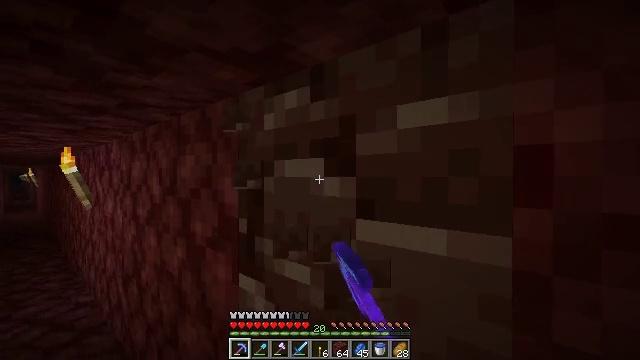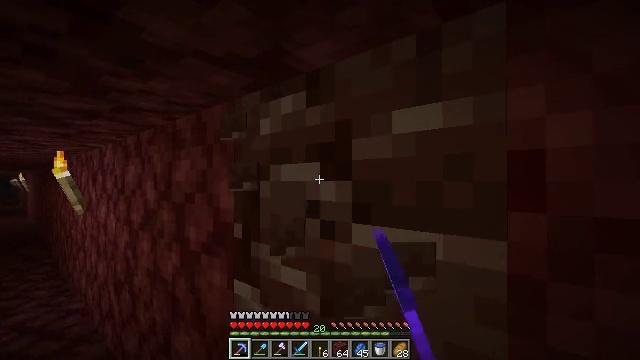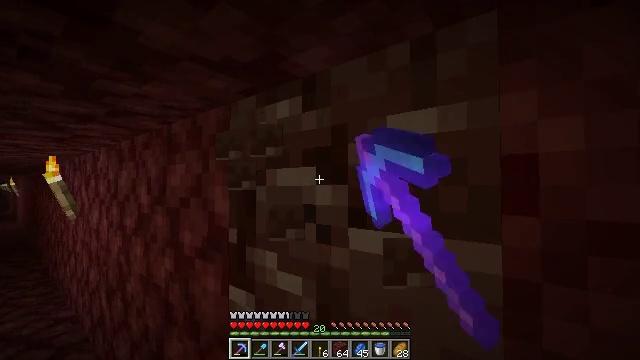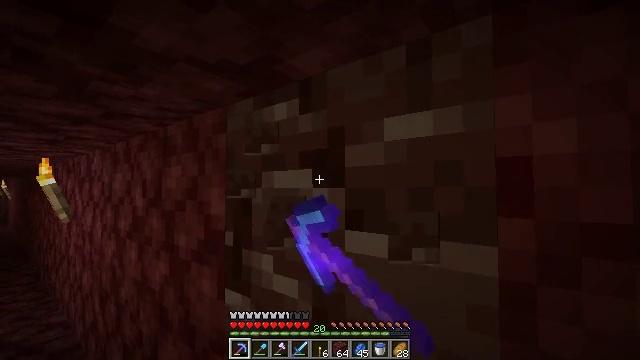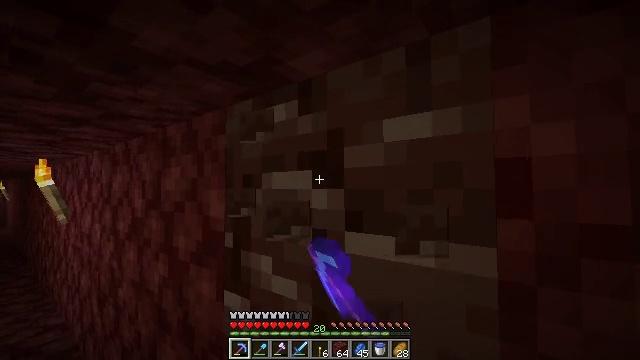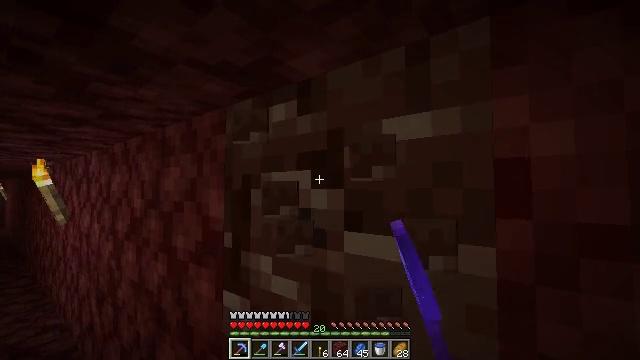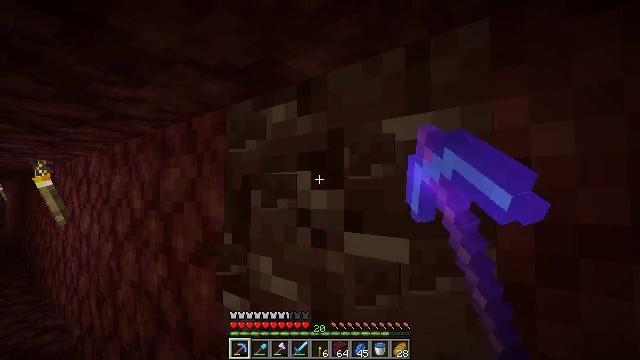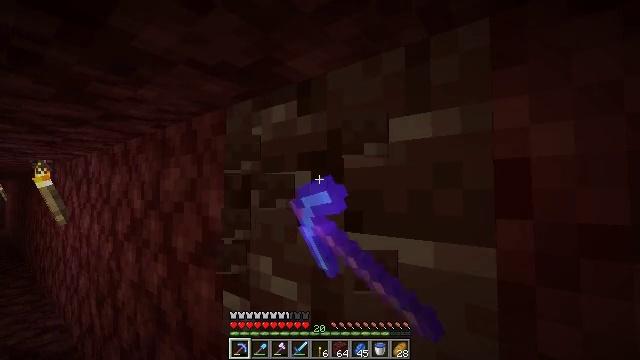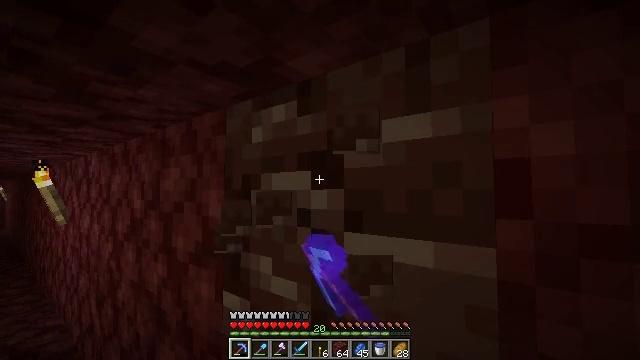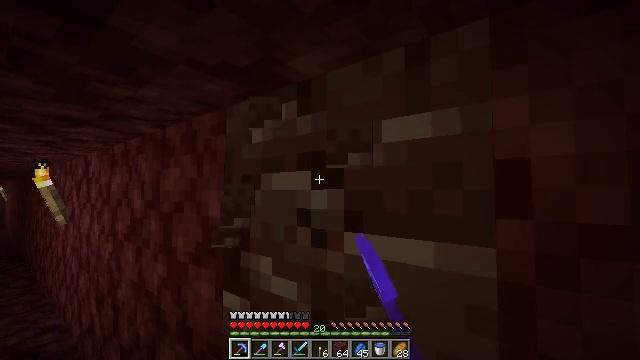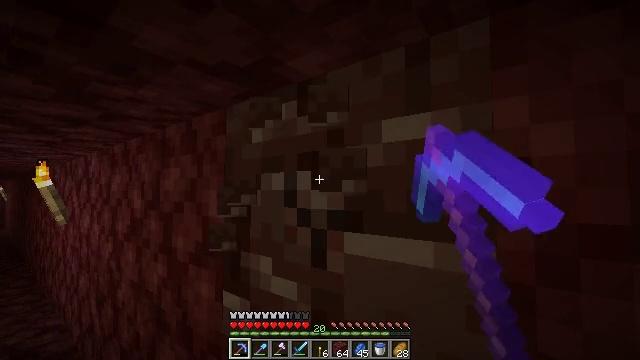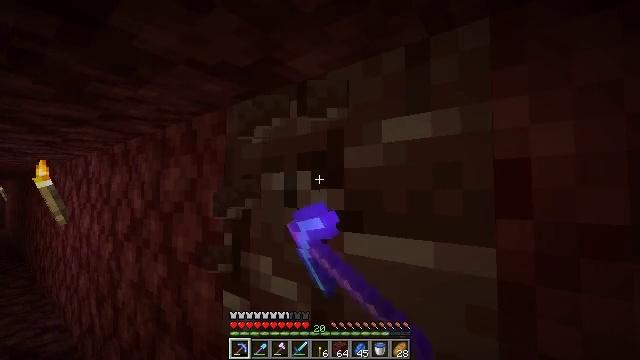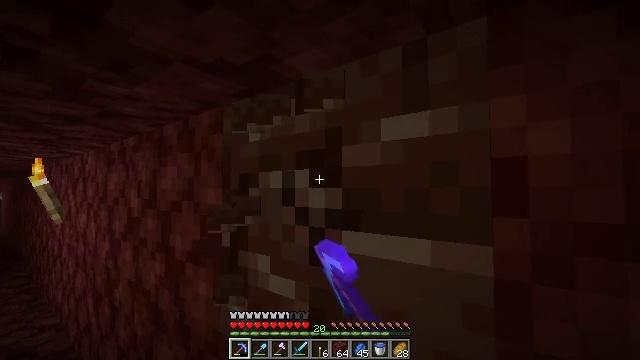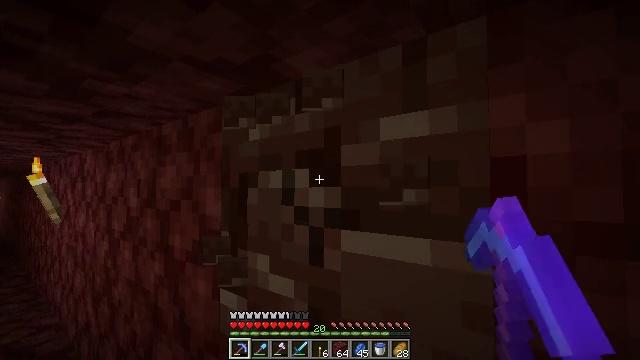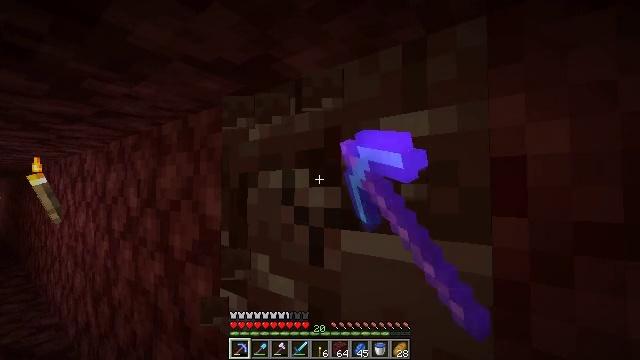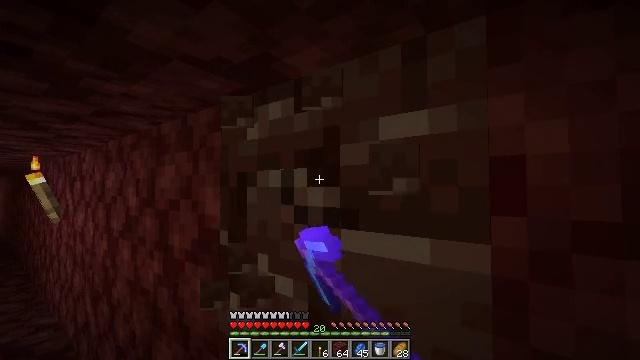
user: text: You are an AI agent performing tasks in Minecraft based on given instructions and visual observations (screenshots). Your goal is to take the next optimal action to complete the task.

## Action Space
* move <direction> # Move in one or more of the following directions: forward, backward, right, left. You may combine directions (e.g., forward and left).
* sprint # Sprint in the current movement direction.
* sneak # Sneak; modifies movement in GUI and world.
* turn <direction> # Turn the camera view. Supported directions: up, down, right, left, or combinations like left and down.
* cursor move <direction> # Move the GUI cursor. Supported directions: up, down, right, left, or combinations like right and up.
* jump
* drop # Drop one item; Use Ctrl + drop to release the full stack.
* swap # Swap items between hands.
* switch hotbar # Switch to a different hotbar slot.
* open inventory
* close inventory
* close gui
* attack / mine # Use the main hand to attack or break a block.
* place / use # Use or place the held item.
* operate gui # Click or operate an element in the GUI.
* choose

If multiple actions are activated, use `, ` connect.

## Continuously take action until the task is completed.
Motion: motion action
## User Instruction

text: Mine the ancient debris in the Nether.
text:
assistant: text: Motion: turn up, attack / mine
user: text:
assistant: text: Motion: turn up, attack / mine
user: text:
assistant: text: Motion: attack / mine
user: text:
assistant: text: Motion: attack / mine
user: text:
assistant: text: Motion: attack / mine
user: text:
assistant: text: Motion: attack / mine
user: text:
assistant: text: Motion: attack / mine
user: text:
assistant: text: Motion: attack / mine
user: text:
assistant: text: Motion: attack / mine
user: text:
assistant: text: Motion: attack / mine
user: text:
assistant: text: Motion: attack / mine
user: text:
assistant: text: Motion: attack / mine
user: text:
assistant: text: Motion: attack / mine
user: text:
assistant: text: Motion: attack / mine
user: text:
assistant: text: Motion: attack / mine
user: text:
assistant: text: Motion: attack / mine
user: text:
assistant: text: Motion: attack / mine
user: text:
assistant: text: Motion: attack / mine
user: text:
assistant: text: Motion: attack / mine
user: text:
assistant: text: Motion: attack / mine
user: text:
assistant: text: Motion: attack / mine
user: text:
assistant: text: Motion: attack / mine
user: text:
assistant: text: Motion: attack / mine
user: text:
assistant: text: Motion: attack / mine
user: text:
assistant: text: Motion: attack / mine
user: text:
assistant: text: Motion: attack / mine
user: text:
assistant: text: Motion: attack / mine
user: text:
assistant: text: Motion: attack / mine
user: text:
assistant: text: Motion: attack / mine
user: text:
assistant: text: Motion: attack / mine